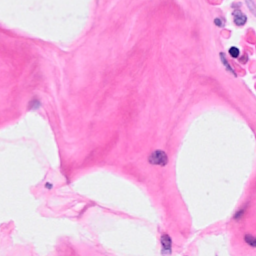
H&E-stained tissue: Breast